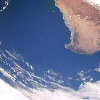
Label: water